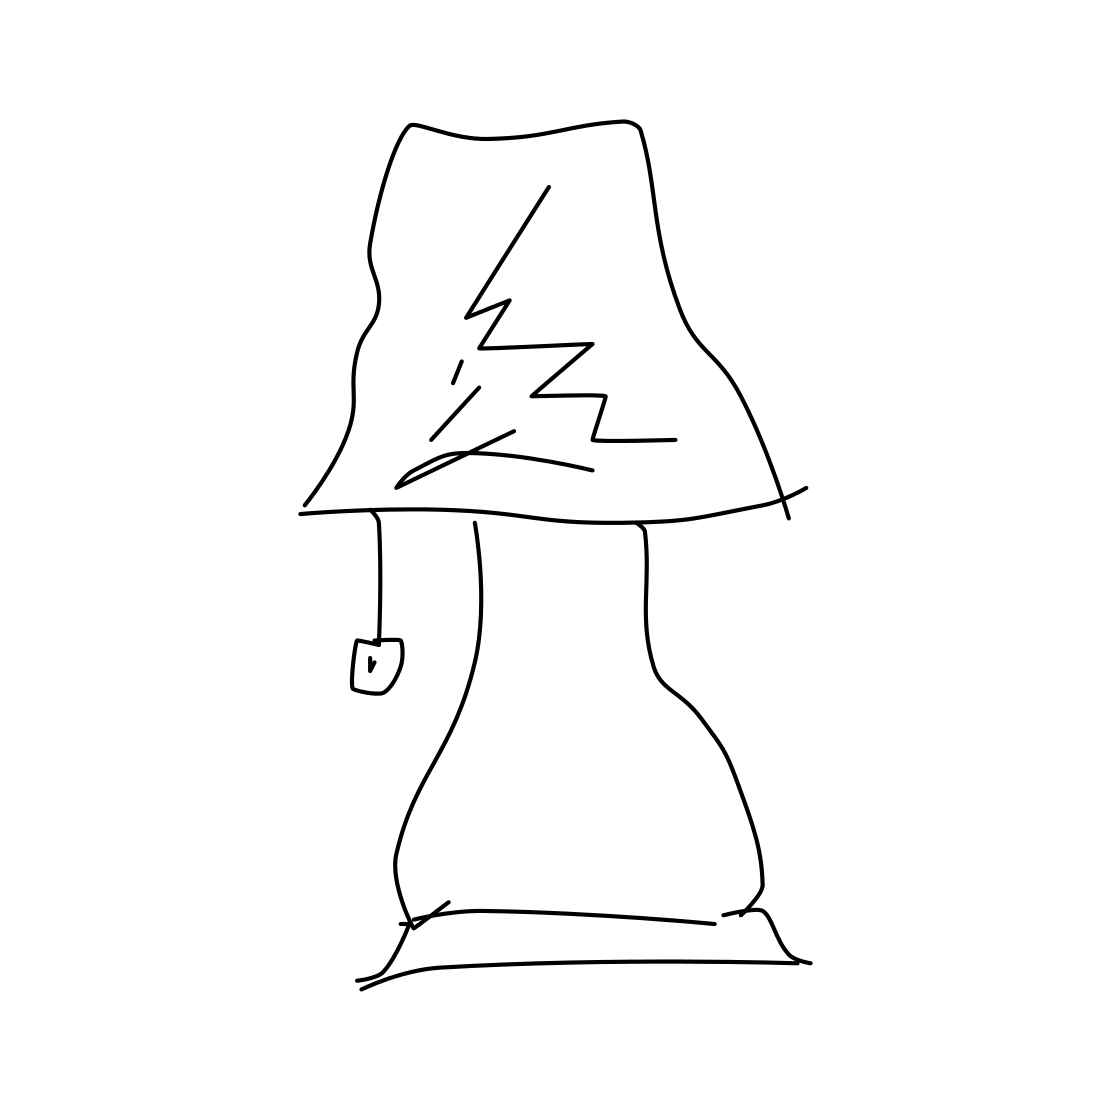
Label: tablelamp